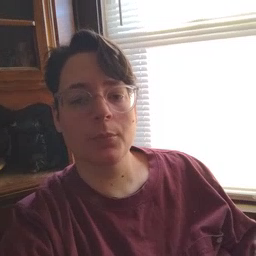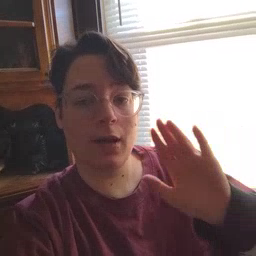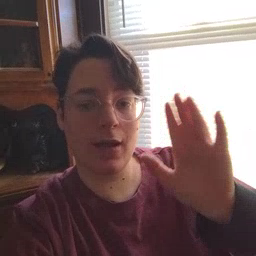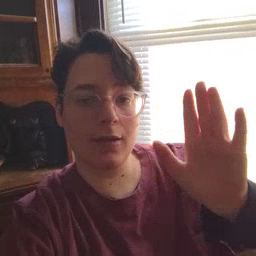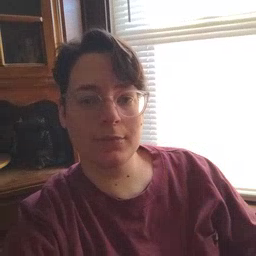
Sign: bye